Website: apple-inc
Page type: customer-info-address
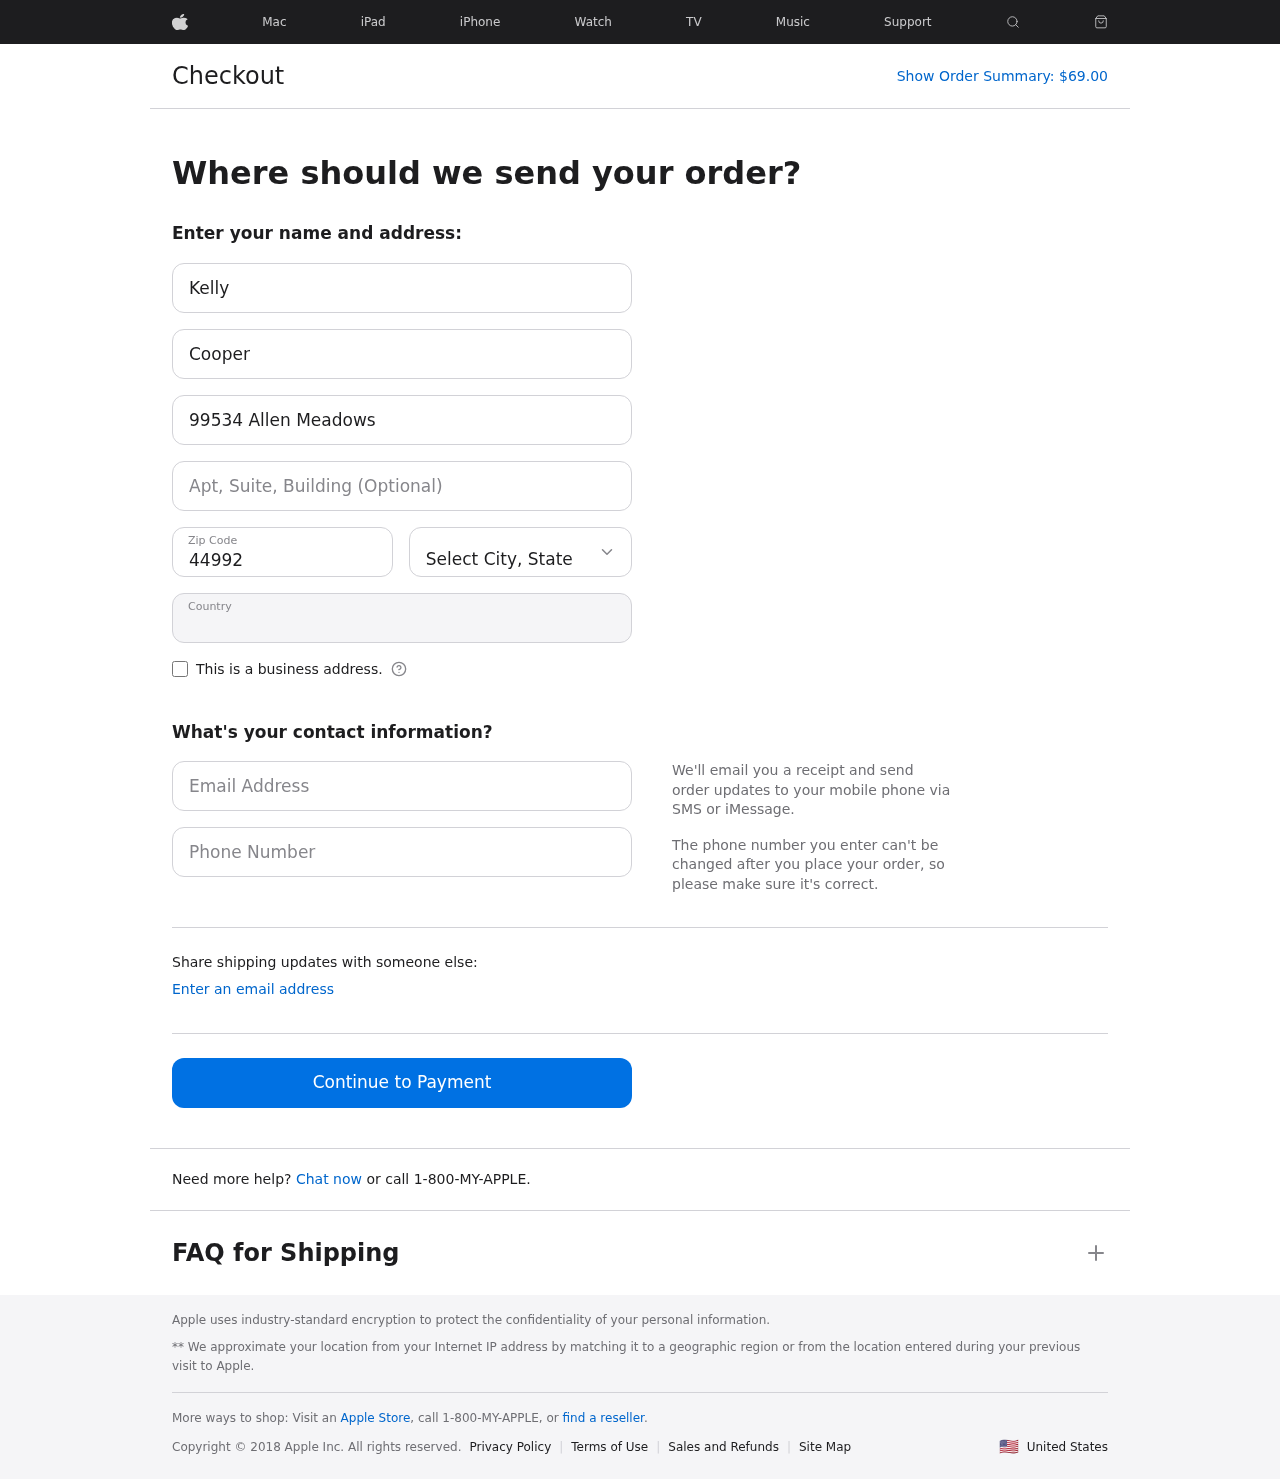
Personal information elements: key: PII_CITY_STATE
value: Mendozatown, PR
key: PII_COUNTRY
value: United States
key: PII_EMAIL
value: kcooper@hotmail.com
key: PII_FIRSTNAME
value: Kelly
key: PII_LASTNAME
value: Cooper
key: PII_PHONE
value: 6343553545
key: PII_POSTCODE
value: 44992
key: PII_STREET
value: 99534 Allen Meadows
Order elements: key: ORDER_TOTAL
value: $69.00